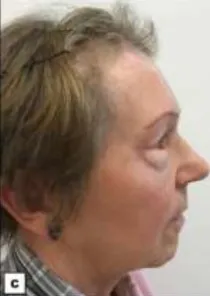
Postoperative photographs two months after the second stage of the periocular reconstruction. C: Lateral view.
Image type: medical_photograph (skin_photograph)